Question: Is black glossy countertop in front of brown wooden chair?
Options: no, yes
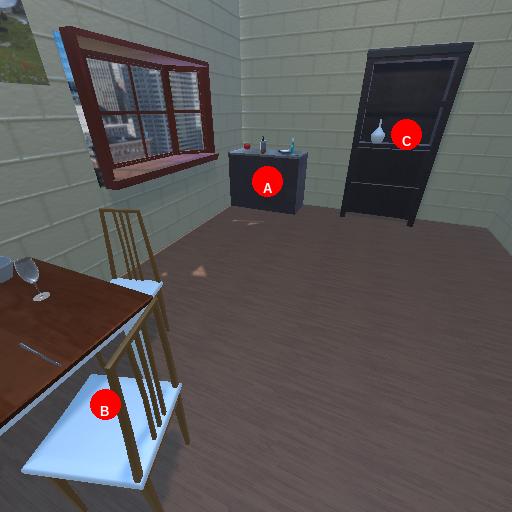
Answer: no